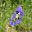
Label: 0